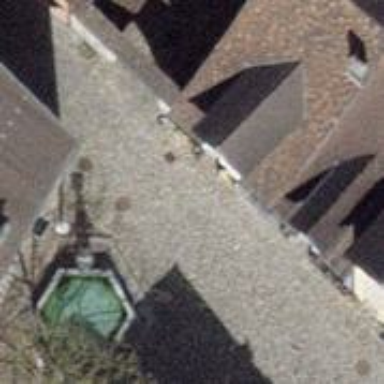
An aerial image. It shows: Living street paved with unhewn cobblestone.